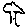
Label: tree